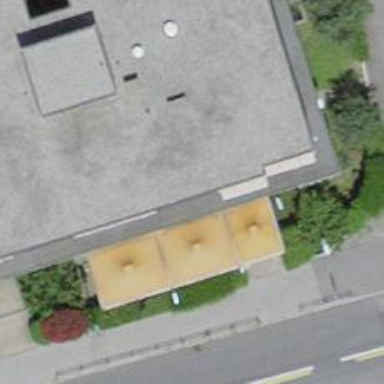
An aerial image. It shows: Restaurant.